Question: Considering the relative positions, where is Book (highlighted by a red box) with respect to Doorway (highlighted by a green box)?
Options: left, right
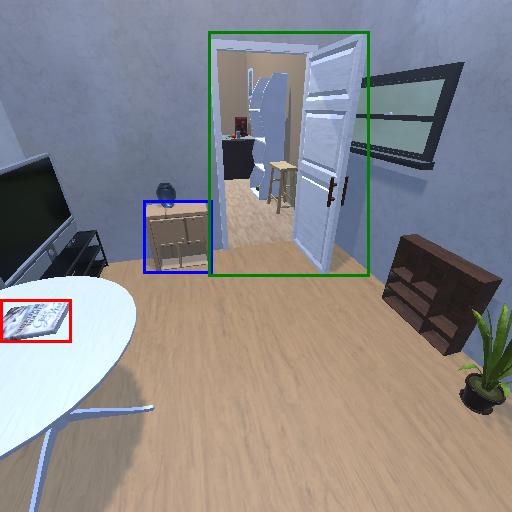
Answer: left